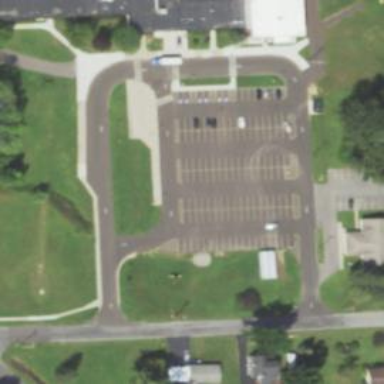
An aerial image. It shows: Parking area.